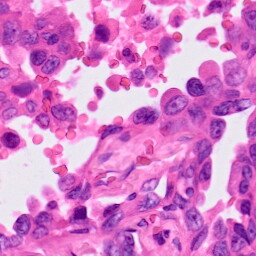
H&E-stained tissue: Lung